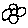
Label: flower